Field crop: maize
Growth stage: 2
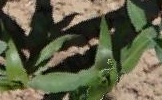
Species: maize